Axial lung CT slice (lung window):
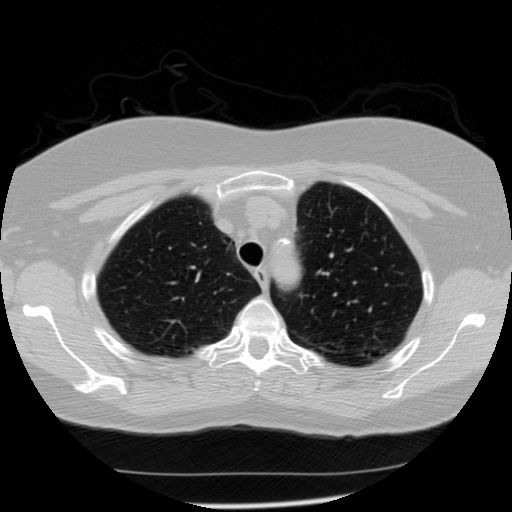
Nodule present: no